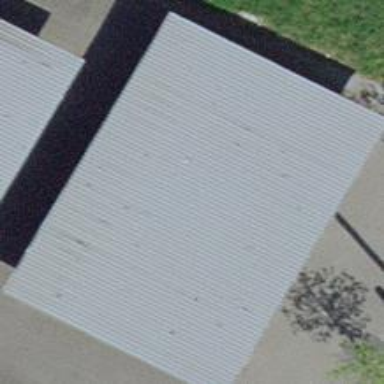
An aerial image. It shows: Bicycle parking rack located on the roof of building.